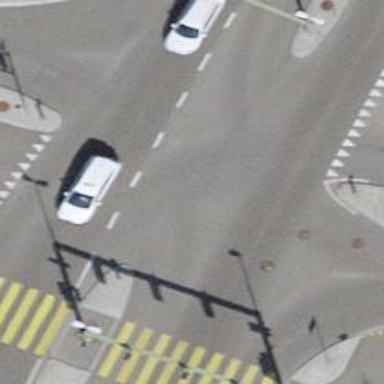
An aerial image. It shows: Road with traffic signals.